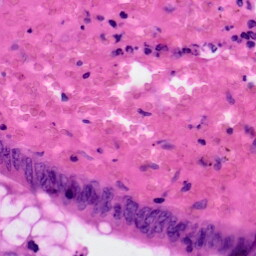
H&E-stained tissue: Colon